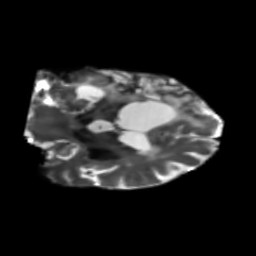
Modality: T2w
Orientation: coronal
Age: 65
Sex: female
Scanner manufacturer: siemens
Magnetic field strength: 3 T
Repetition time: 5.47 s
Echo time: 0.0854 s